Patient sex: M
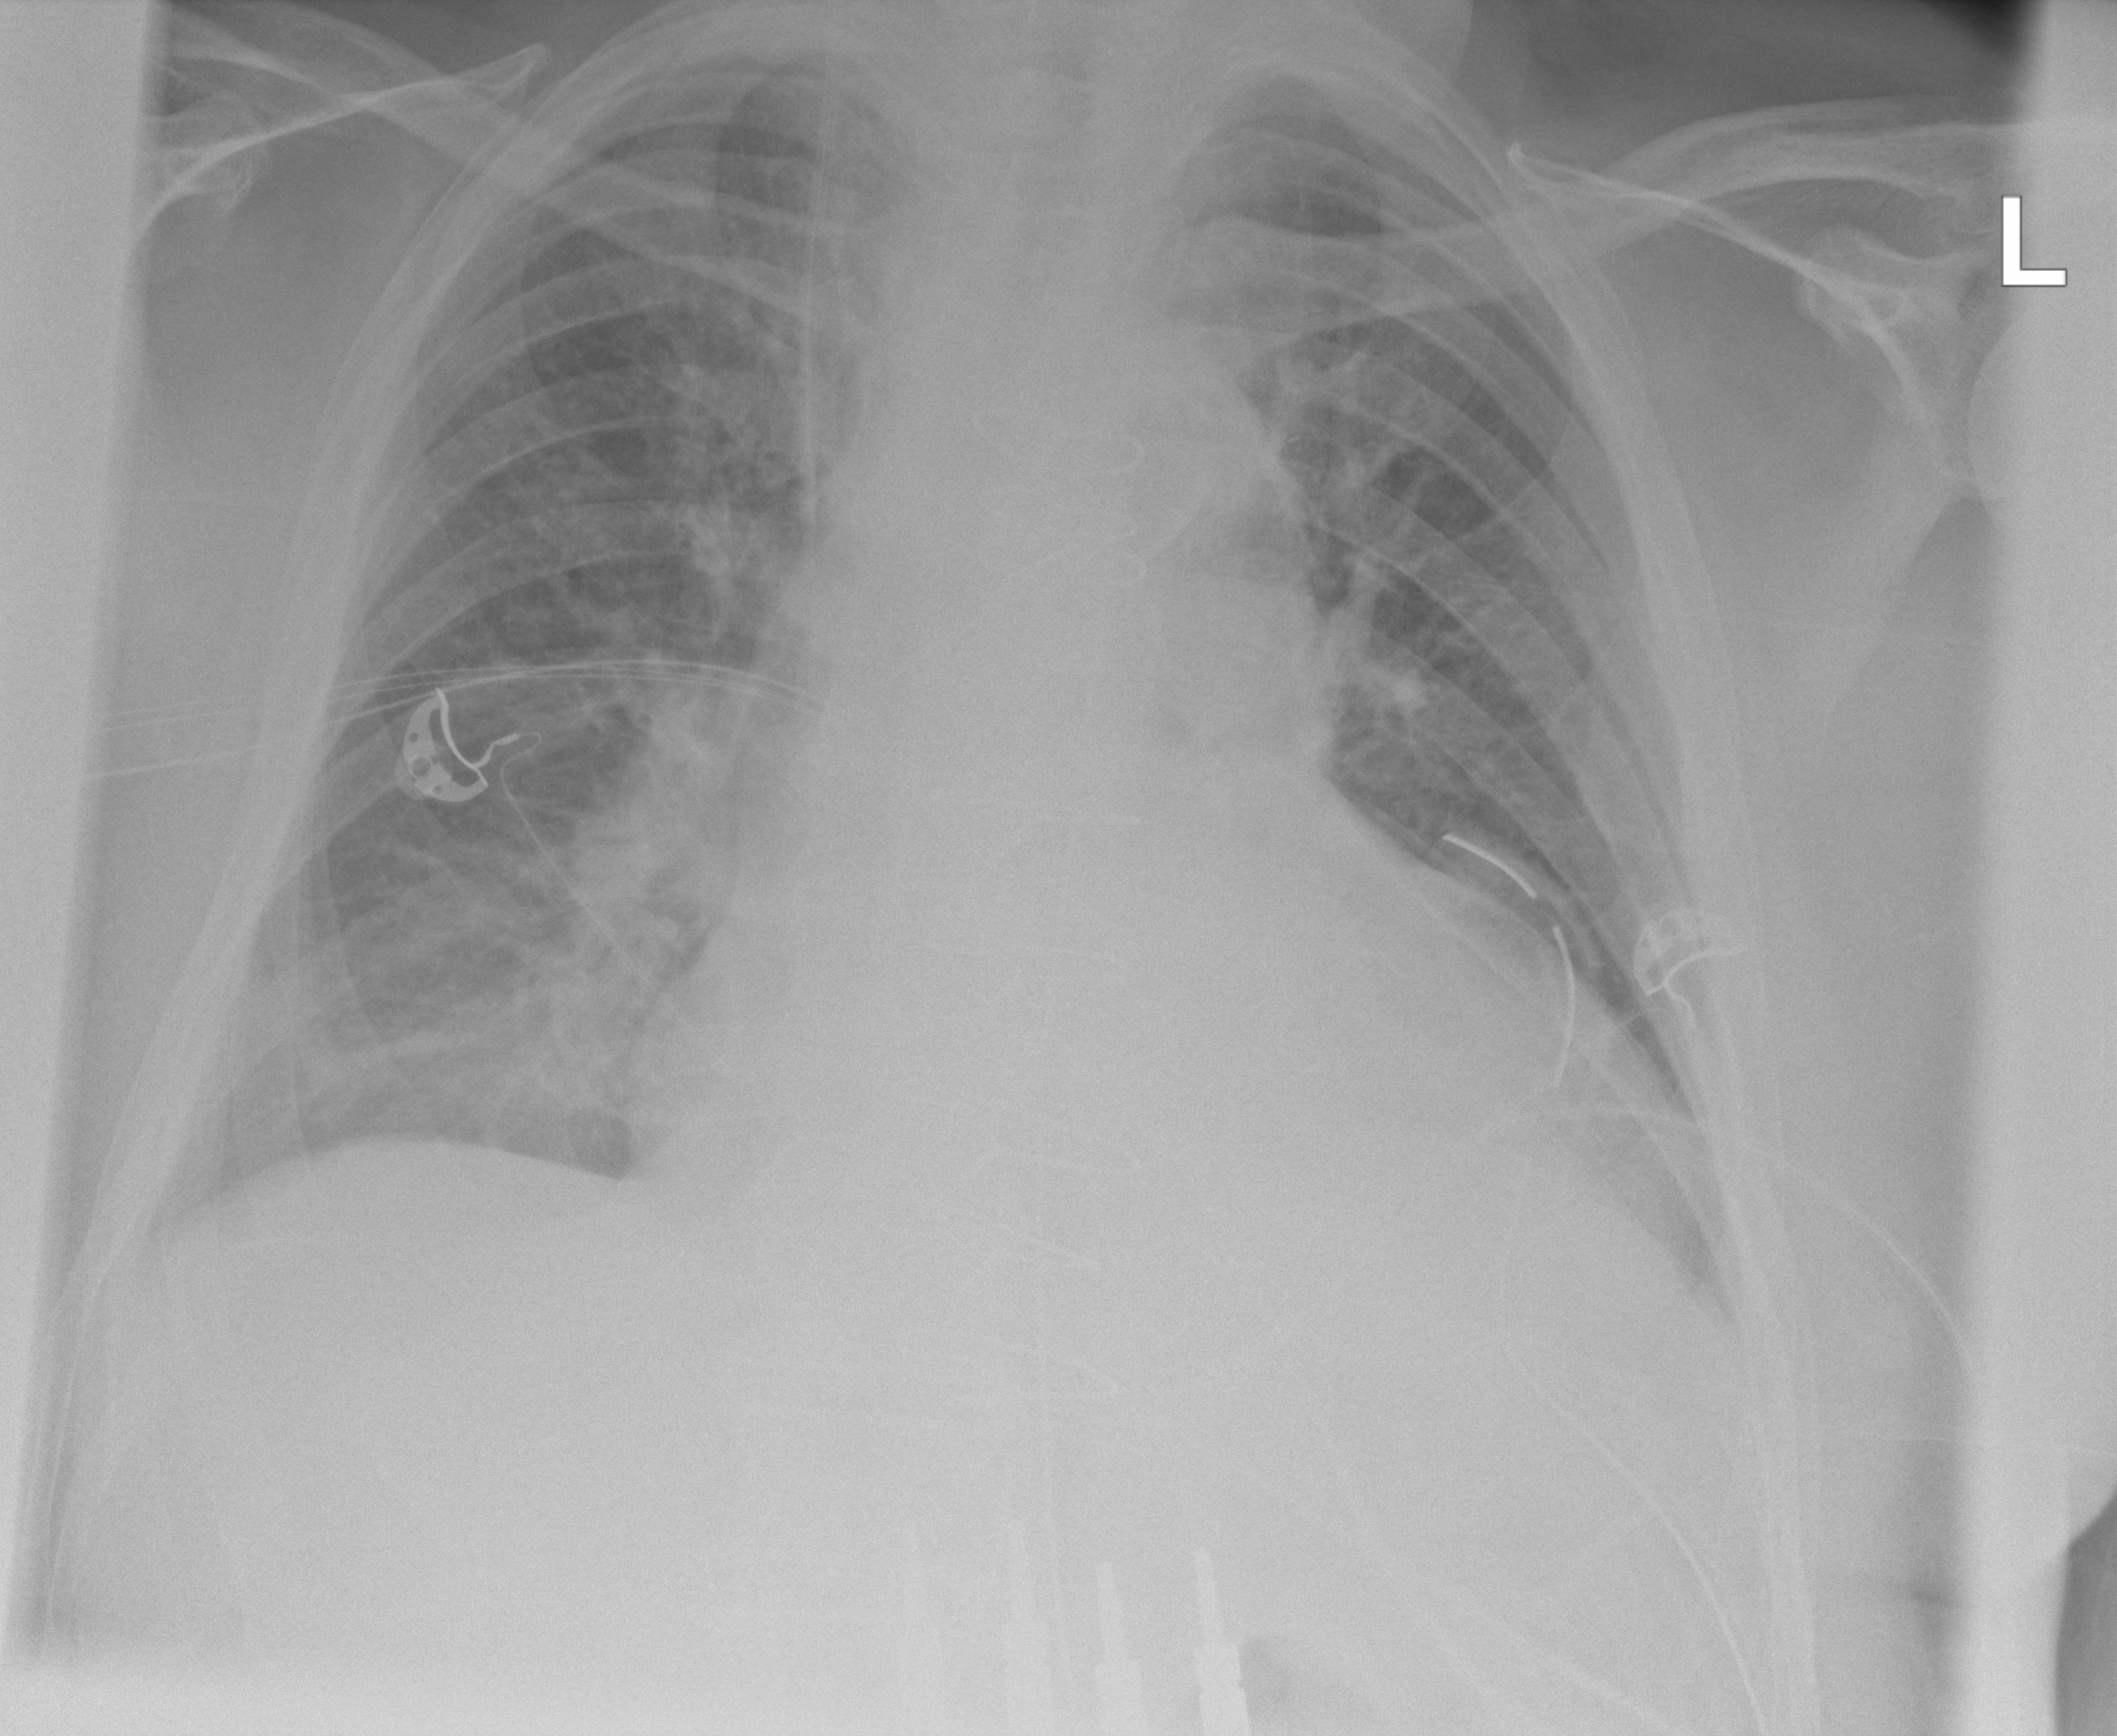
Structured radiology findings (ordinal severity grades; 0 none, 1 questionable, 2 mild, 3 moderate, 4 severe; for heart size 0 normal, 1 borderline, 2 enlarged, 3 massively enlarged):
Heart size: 2
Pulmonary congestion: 2
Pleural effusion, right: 2
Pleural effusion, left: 2
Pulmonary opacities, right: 2
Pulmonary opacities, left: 0
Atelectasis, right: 2
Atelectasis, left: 2